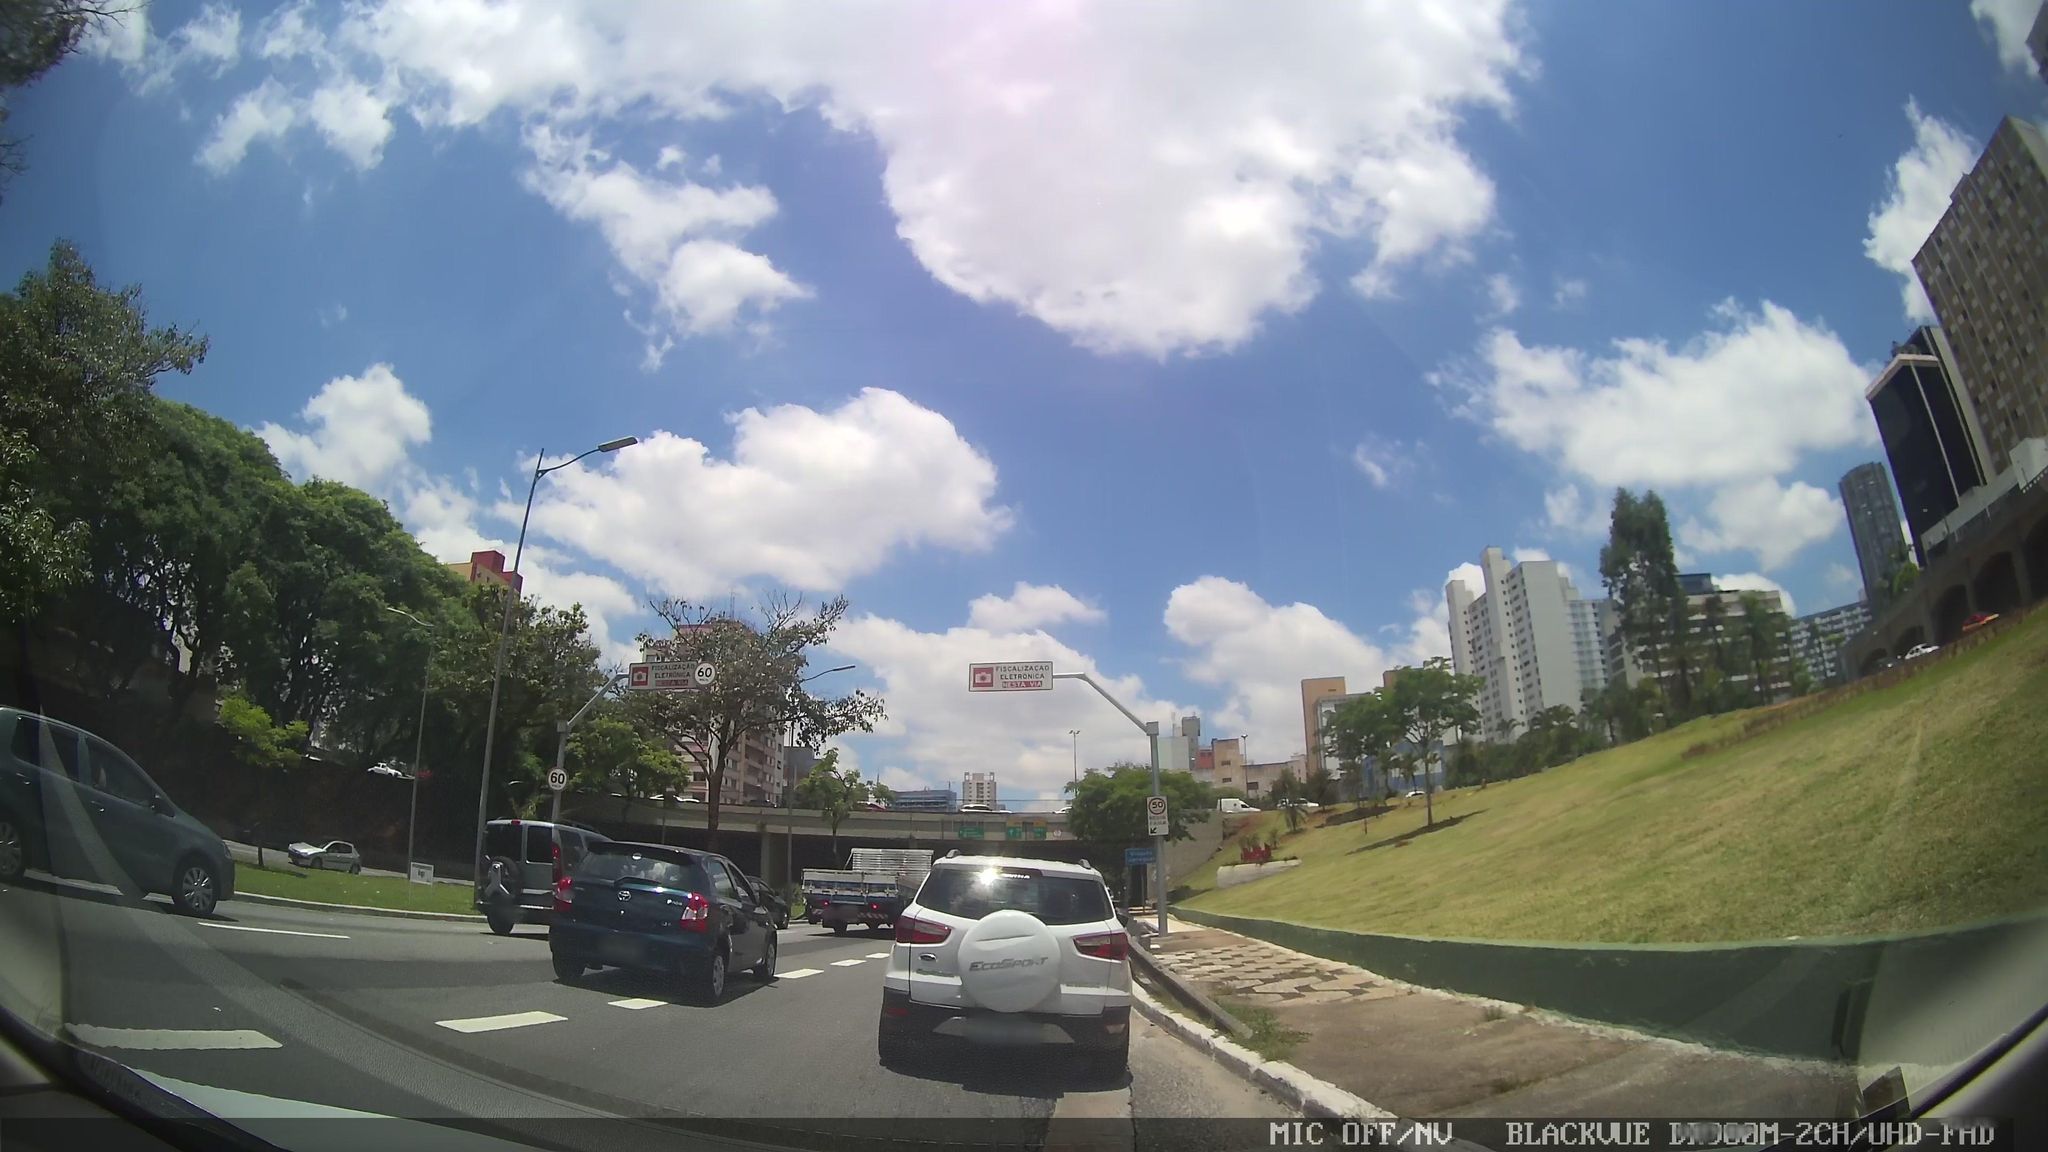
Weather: clear
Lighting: day
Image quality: good
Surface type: driving surface
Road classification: trunk_link
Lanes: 2, 1
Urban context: urban centre
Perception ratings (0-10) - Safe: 1.69, Lively: 6.46, Beautiful: 5.97, Boring: 2.26, Depressing: 4.39, Wealthy: 4.41